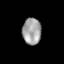
Tissue: skin
Cell type: Endothelial cells
Senescence score: 0.2684
Nuclear area (px): 487
Mean DAPI intensity: 160.965